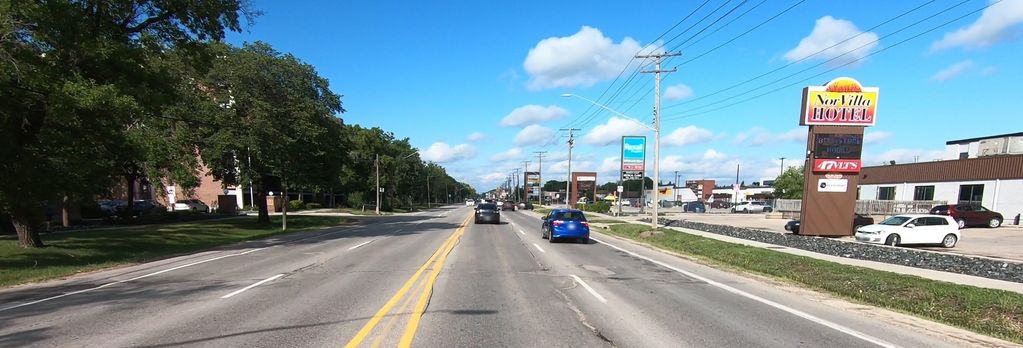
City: winnipeg